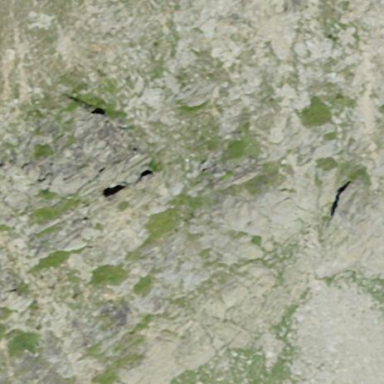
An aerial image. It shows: Landscape of bare rock.